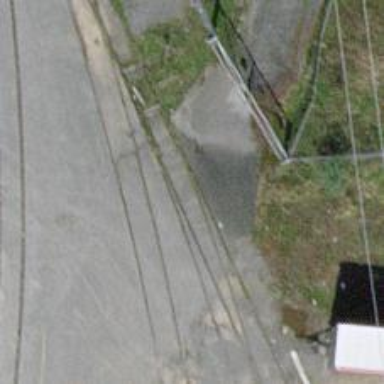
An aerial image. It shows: Railway level crossing.